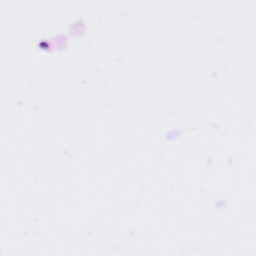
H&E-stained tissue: Tonsil